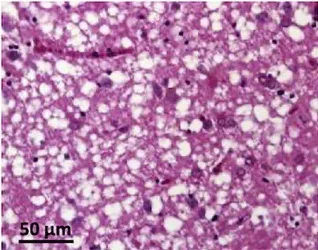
Histological and immunohistochemical features. Subcortical regions . Putamen. Antibody: 3F4.
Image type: pathology (immunostaining)